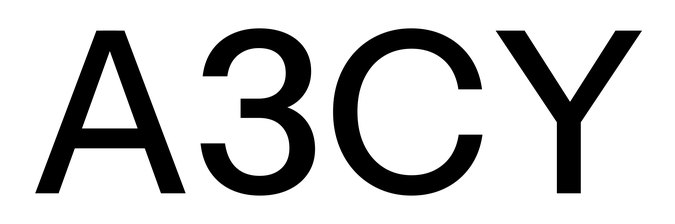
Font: InstrumentSans_Medium